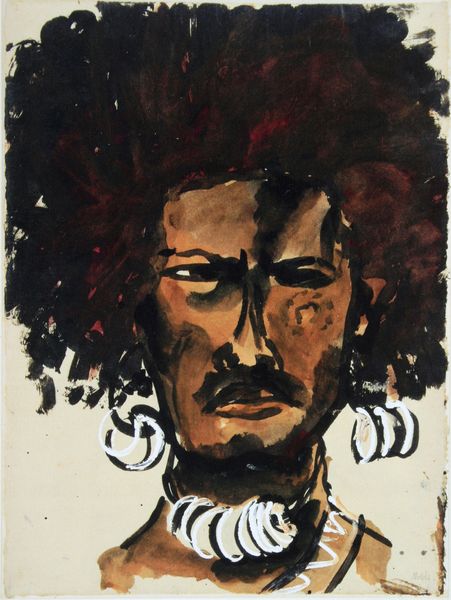
Titel: Männlicher Kopf mit Ohr- und Halsschmuck, en face
Künstler: Emil Nolde
Standort: Berlin
Institution: Staatliche Museen zu Berlin, Kupferstichkabinett
Schlagwörter: mann, weiß, aquarell, braun, schmuck, schwarz, blick, rot, bart, augen, bild, bildnis, hals, portrait, porträt, haare, ohrringe, locken, ohren, kette, dunkelrot, halskette, wasserfarben, afrikaner, muscheln, afro, mundnase